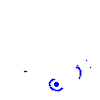
Particle: pion